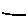
Label: line